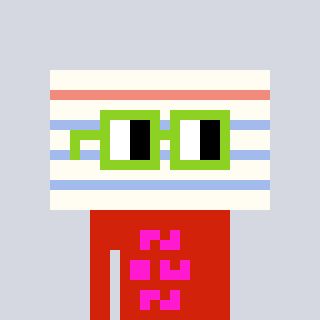
a pixel art character with square light green glasses, a empty notebook page-shaped head and a red-colored body on a cool background